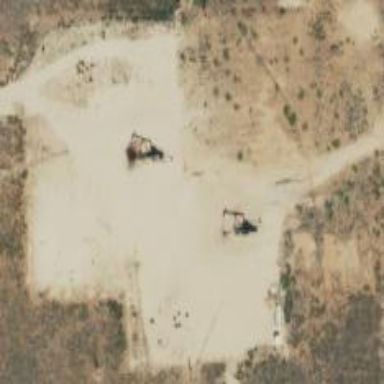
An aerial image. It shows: Petroleum well.